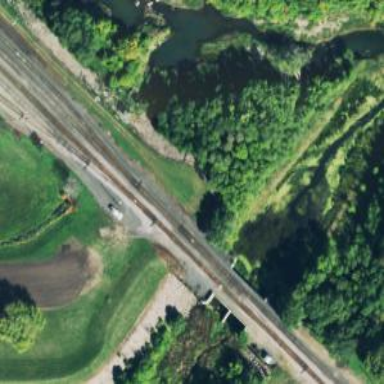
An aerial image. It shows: Single rail track for railway.